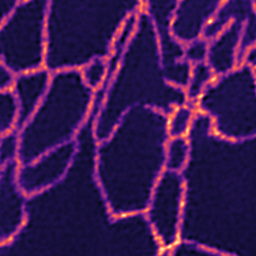
Label: Super-resolution ER image